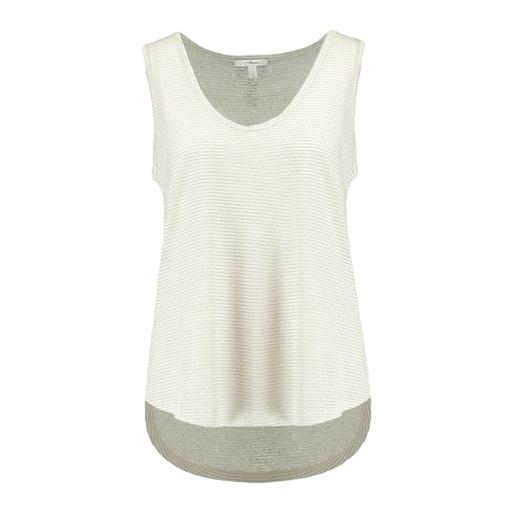
white curved hem tank top, beige v-neck tank top, high-low vest, white background